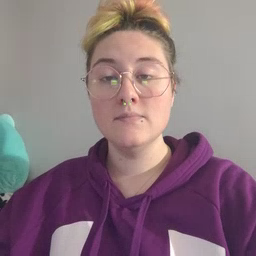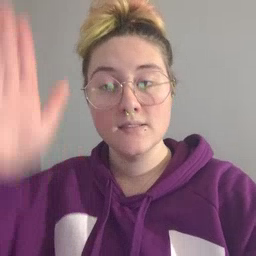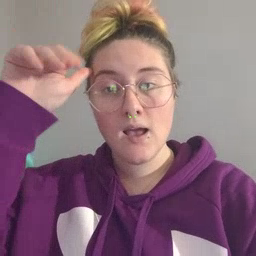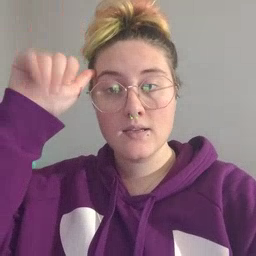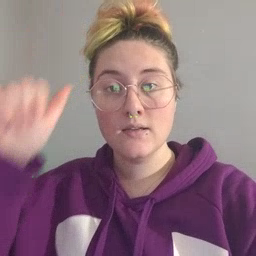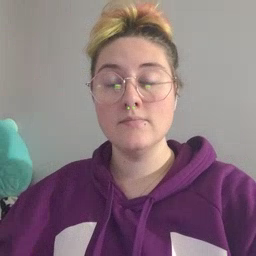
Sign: donkey